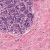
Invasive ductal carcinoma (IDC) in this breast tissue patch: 0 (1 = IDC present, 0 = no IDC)